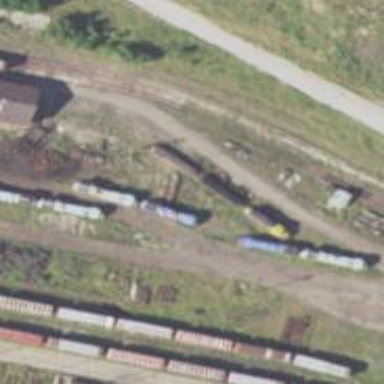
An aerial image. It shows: Railway spur service.